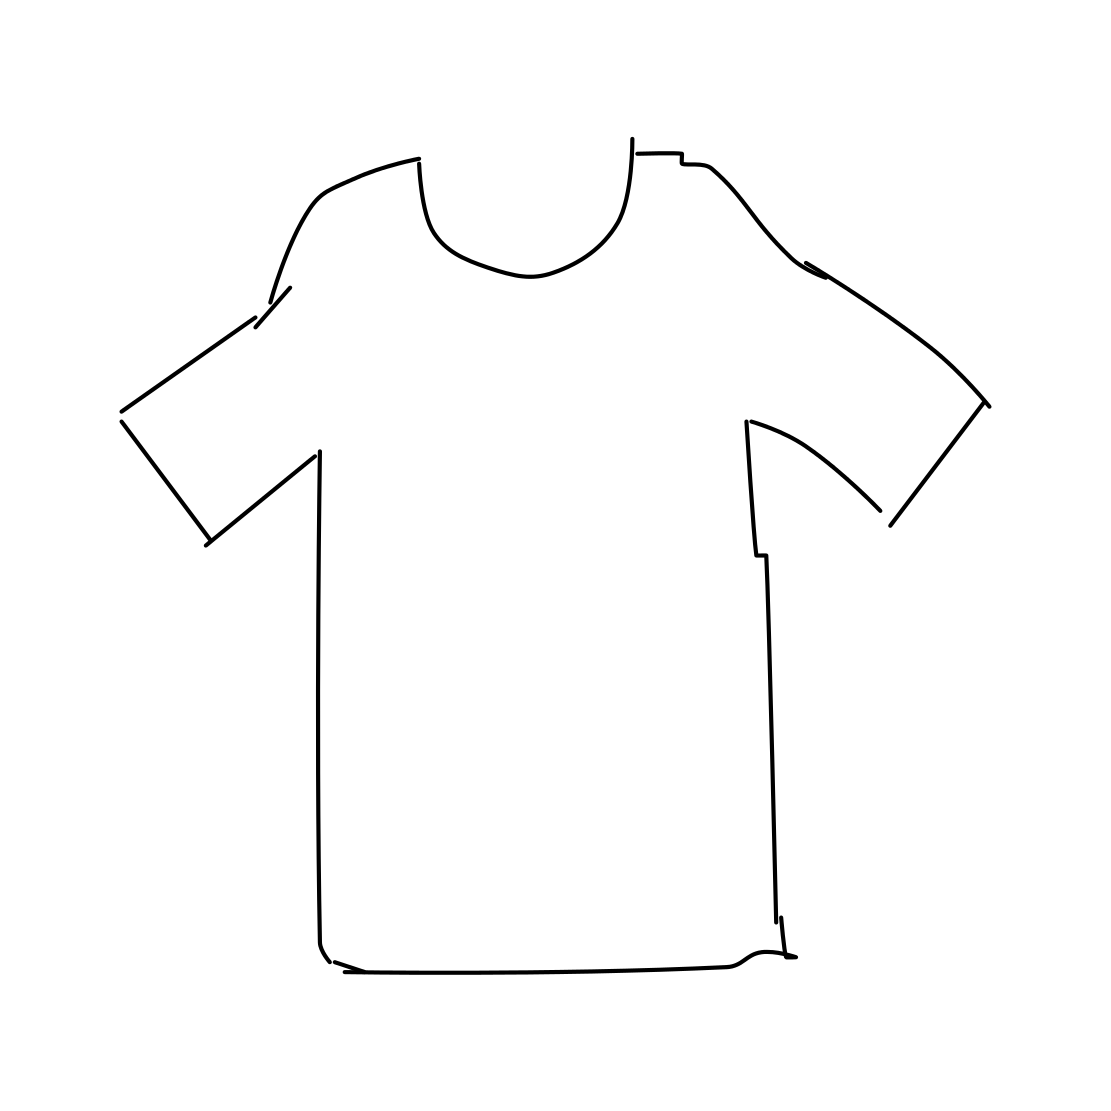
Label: t-shirt